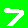
Digit: 7